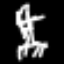
Label: The Eiffel Tower